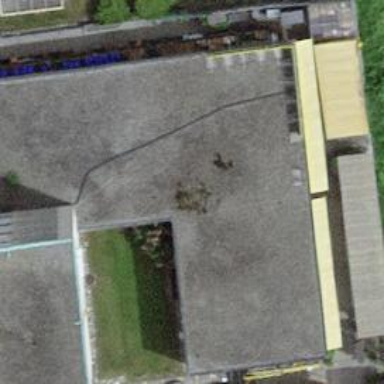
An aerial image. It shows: Garden center.